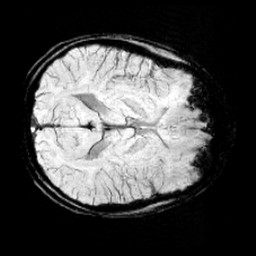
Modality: minIP
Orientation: axial
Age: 11
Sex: female
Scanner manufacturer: siemens
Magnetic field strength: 3 T
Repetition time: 0.027 s
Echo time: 0.02 s